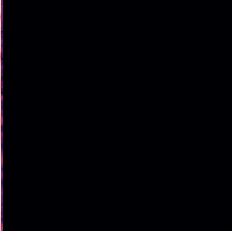
Sound class: Rain